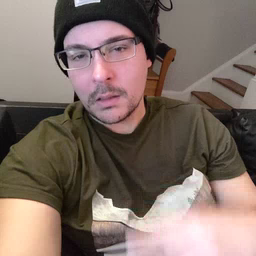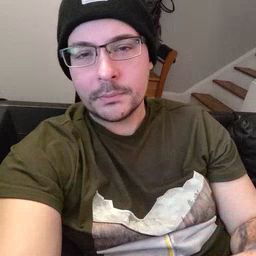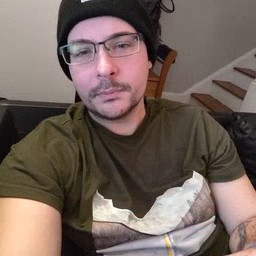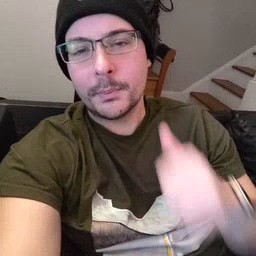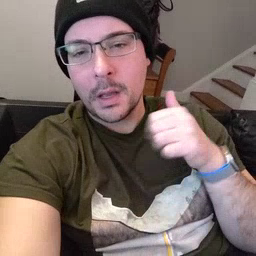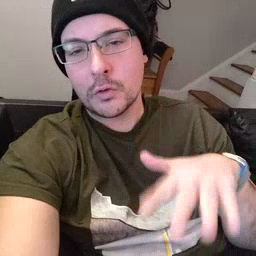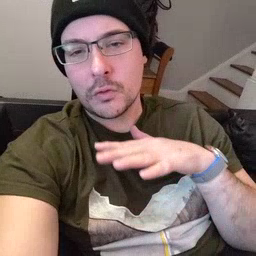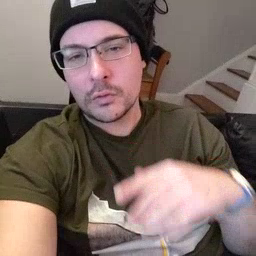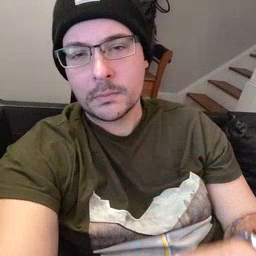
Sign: backyard